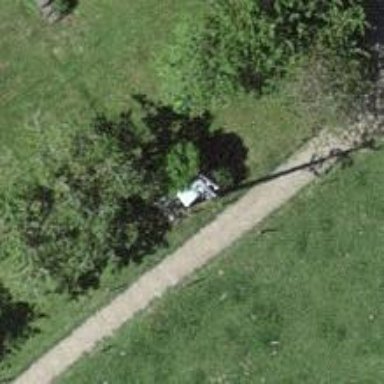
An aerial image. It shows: Transformer is shown.